Field crop: tomato
Growth stage: 1
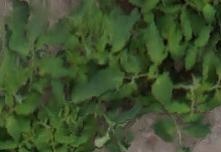
Species: tomato